Field crop: maize
Growth stage: 2
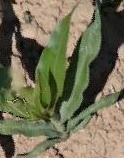
Species: maize